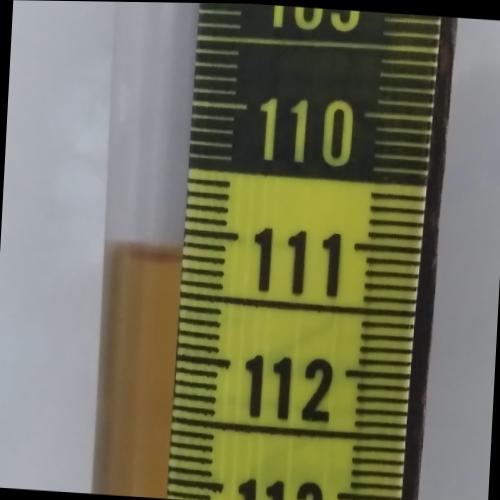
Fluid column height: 111.2 cm